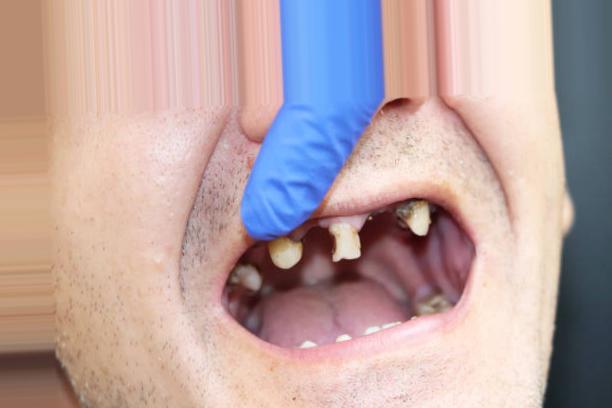
Condition: Caries